Question: As part of a larger school project I have an application design using MVC pattern and now have a new requirement to add a remote monitoring station. It seems the proxy pattern is best for the remote monitor but...
Here is an basic UML example of what I'm attempting to describe.

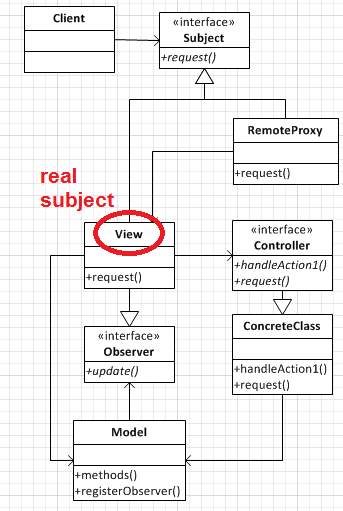
Answer: You could model this where the Controller accesses the Proxy to retrieve its data, and then includes that data in the model for the view to display. This would allow you to do certain things, like hide API access keys or other credentials from the client (very important when consuming many third party services). This also allows you to do things like cache values from a proxy at your controller level - or more likely an injected aspect [i.e., yet another proxy] between the controller and the proxy.
There are situations, however, where you'd consider this problem from the client side and in a web application you might logically think of the solution living in the view (insofar as you may logically think about JavaScript). In reality the actual design is that you have client code that lives in the view that breaks down into its own UML model where there's a controller, model, view, etc. You'd do this in situations where caching on the server backend is unimportant, or where sensitive credential information shouldn't ever leave the client's machine.
When you remove JavaScript from the equation and you are considering just a vanilla MVC design I believe its better to have the controller access the proxy.